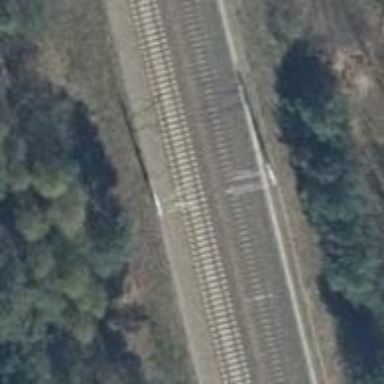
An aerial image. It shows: Milestone along the railway with catenary mast.